Question: I need to plot the 2d histogram of pictures.
The pictures are in the HSL system.
in HSl system Hue, Saturation and lightness is used instead of Red, Green, Blue.
Ranges of elements are:
- - -
I converted image from RGB to HSL. Now I want to plot the the circular histogram of images in HSL color system.
I want something like this:

Hue around the circle from 0 to 360 based on hue amount of pixels, saturation from center to perimeter [0 100] and the number of pixels that have specific hue and saturation in z order.
for example if we have 250 pixels that their hue=90 and their saturation=50
the point 90 degree from origin and 50 distance from center of circle has 250 value in z order.
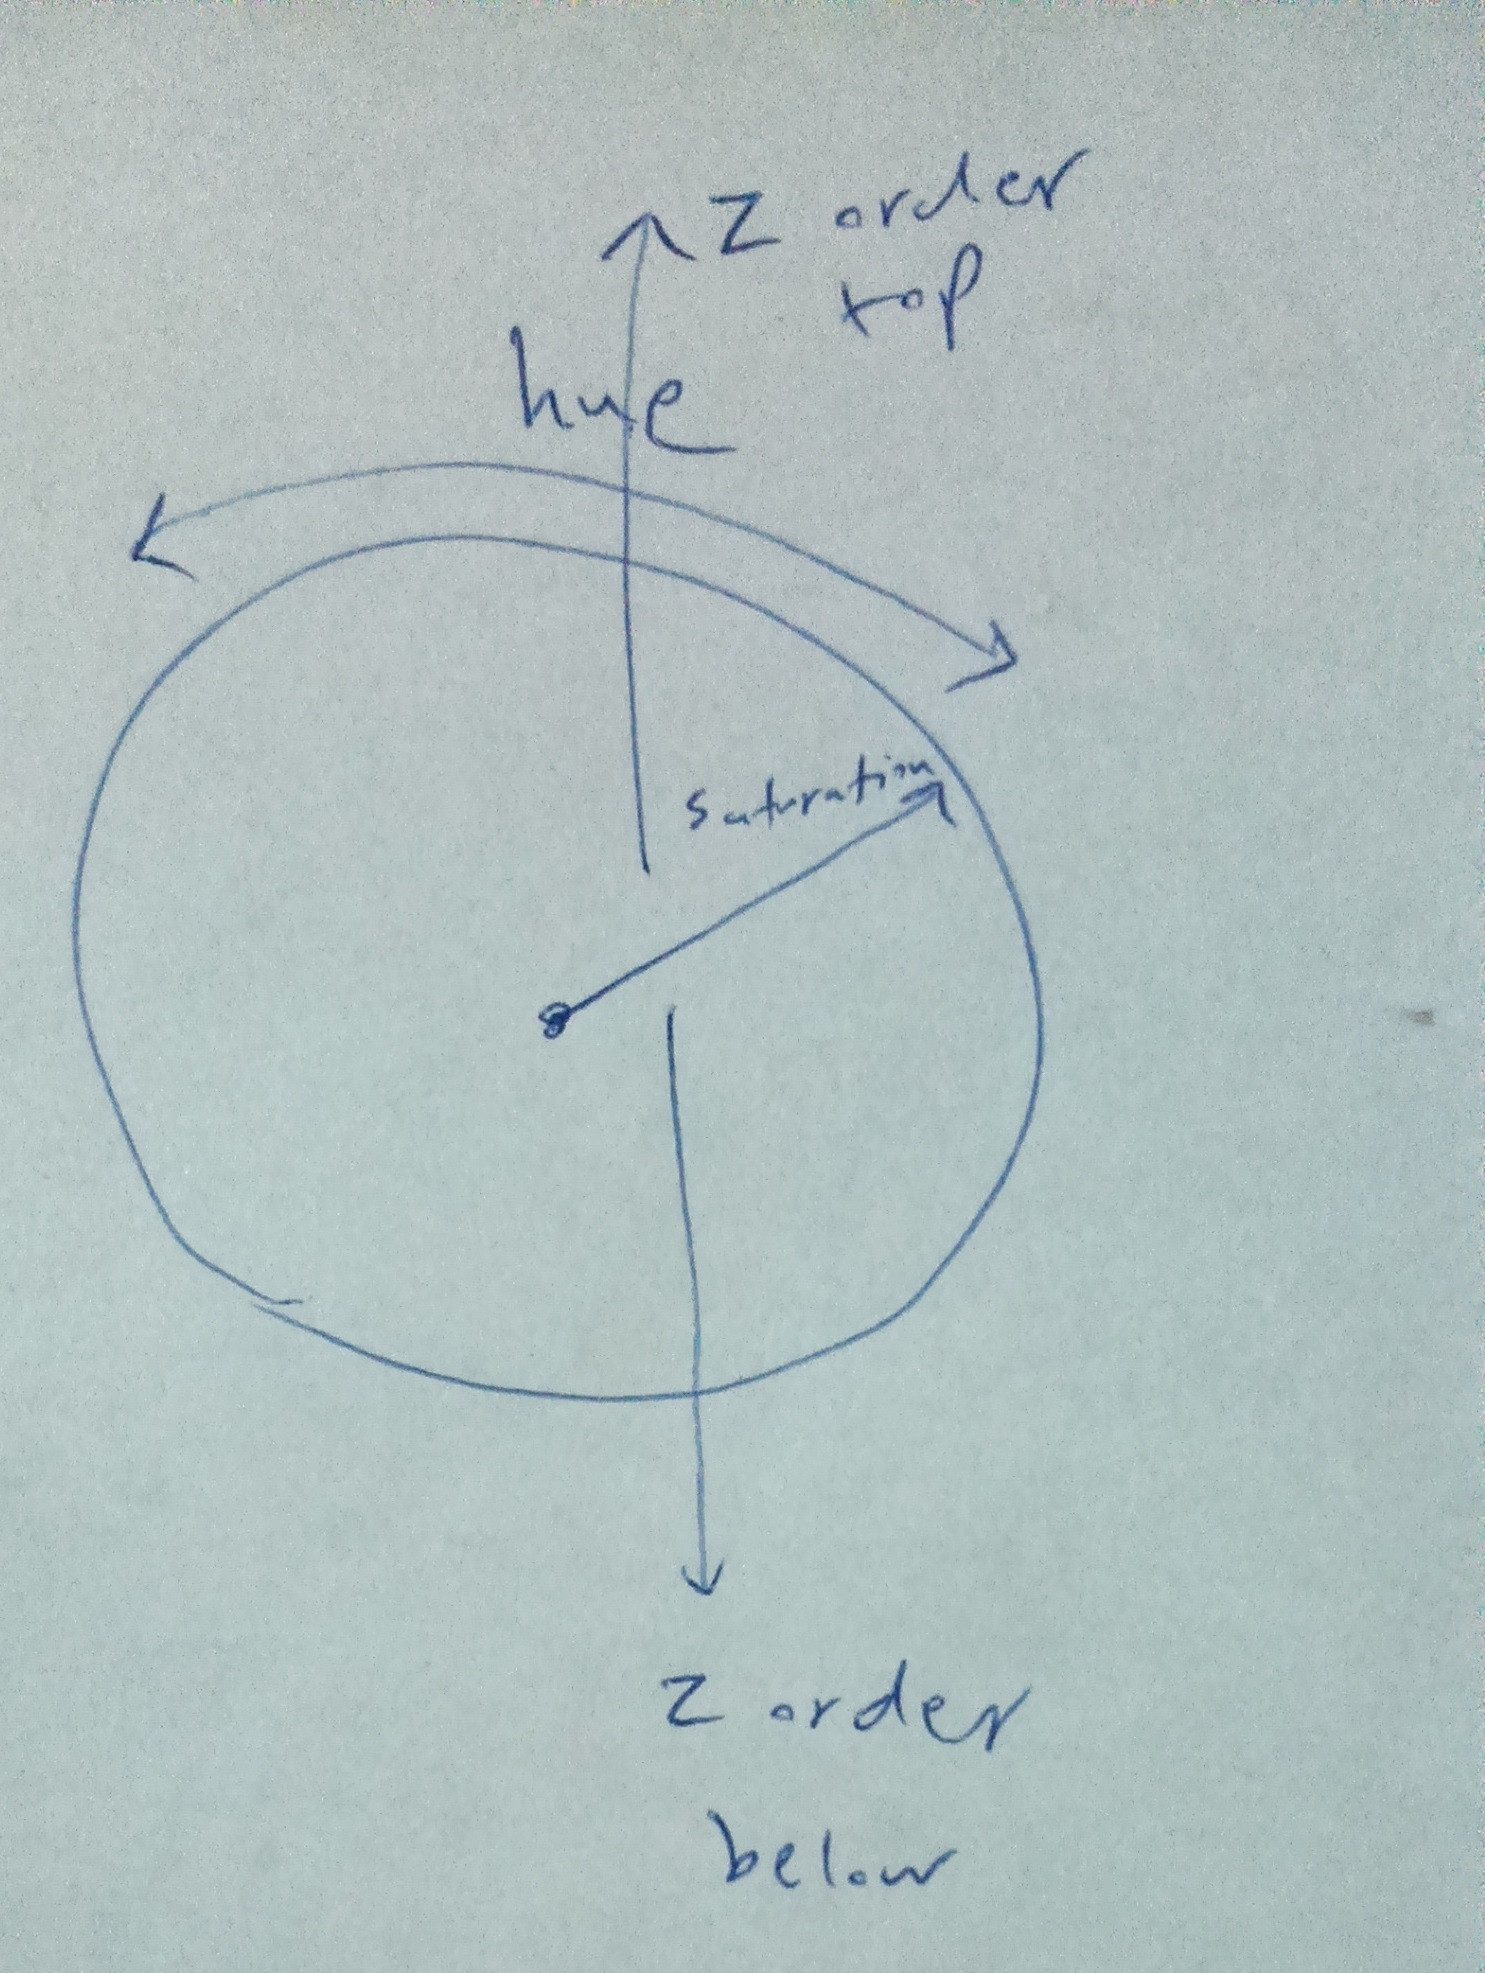
Answer: Since I don't really like Matlab's polar plotter I normally write these as Cartesian. So say you are storing each of these (count, hue, saturation) as a column vector:
'''
hue = 90;
saturation = 50;
count = 250;
x = saturation * cos(pi * hue / 180);
y = saturation * cos(pi * hue / 180);
plot3(x, y, count, '.')
'''
For a more practical example:
'''
hue = floor(rand(1000,1) * 361);
saturation = floor(rand(1000,1) * 100);
vals = [hue, saturation];
sorted = sortrows(vals);
[C, ia, ic] = unique(sorted, 'rows');
counts = diff(ia);
counts(end + 1) = ia(end) - length(vals) + 1;
% Not a big fan of this method so changed to find counts
% by pre-sorting and then using the index
%[C, ia , ic] = unique(vals, 'rows');
%counts = zeros(length(C), 1);
%for x = 1:length(C)
% counts(x) = numel(find(vals(:,1) == C(x,1) & vals(:,2) == C(x,2)));
%end
x = C(:,2) .* cos(pi*C(:,1)/180);
y = C(:,2) .* sin(pi * C(:,1)/180);
plot3(x, y, counts, '.')
'''
There is a way to change color based on z value if you want that but that gets a little more complicated. You can either use a mesh grid and contours or <URL> this file will plot it.